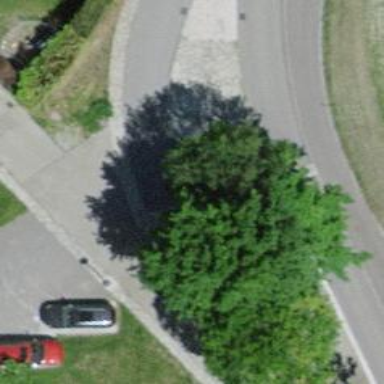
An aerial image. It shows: Footway surfaced with paving stones.